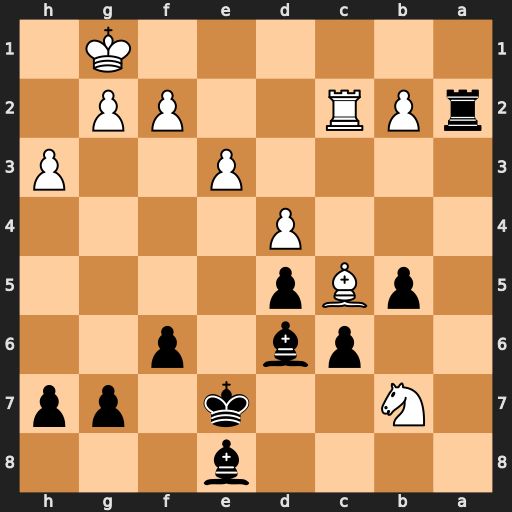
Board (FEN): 4b3/1N2k1pp/2pb1p2/1pBp4/3P4/4P2P/rPR2PP1/6K1
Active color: b
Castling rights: -
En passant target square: -
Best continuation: Ra1+ Rc1 Rxc1#